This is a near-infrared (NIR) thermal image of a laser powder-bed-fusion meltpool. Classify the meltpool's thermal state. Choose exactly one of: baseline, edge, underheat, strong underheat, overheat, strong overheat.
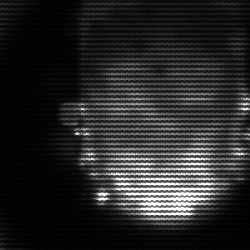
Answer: baseline